Question: I'm trying to create an edit page for a nested route.
The url is something like: 'http://localhost:3000/clients/2/notes/3/edit'
my routes.rb:
'''
resources :clients do
resources :notes
end
'''
In my edit controller:
'''
def edit
@note = Note.find(params[:id])
@client = Client.find(params[:client_id])
end
'''
and my edit.html.erb file
'''
<%= form_for(@client, @note) do |f| %>
<%= render 'shared/error_messages', object: f.object %>
<%= f.label :content %>
<%= f.text_field :content %>
<%= f.submit "Save changes" %>
<% end %>
'''
When I do this and load the edit page, I get the following:

I've looked around on stack overflow and they all have two arguments when using nested routes, what is the correct thing to do here? And why is it different?
Update:
'''
rake routes
users GET /users(.:format) users#index
POST /users(.:format) users#create
new_user GET /users/new(.:format) users#new
edit_user GET /users/:id/edit(.:format) users#edit
user GET /users/:id(.:format) users#show
PUT /users/:id(.:format) users#update
DELETE /users/:id(.:format) users#destroy
sessions POST /sessions(.:format) sessions#create
new_session GET /sessions/new(.:format) sessions#new
session DELETE /sessions/:id(.:format) sessions#destroy
client_notes GET /clients/:client_id/notes(.:format) notes#index
POST /clients/:client_id/notes(.:format) notes#create
new_client_note GET /clients/:client_id/notes/new(.:format) notes#new
edit_client_note GET /clients/:client_id/notes/:id/edit(.:format) notes#edit
client_note GET /clients/:client_id/notes/:id(.:format) notes#show
PUT /clients/:client_id/notes/:id(.:format) notes#update
DELETE /clients/:client_id/notes/:id(.:format) notes#destroy
clients GET /clients(.:format) clients#index
POST /clients(.:format) clients#create
new_client GET /clients/new(.:format) clients#new
edit_client GET /clients/:id/edit(.:format) clients#edit
client GET /clients/:id(.:format) clients#show
PUT /clients/:id(.:format) clients#update
DELETE /clients/:id(.:format) clients#destroy
root / clients#index
signup /signup(.:format) users#new
signin /signin(.:format) sessions#new
signout DELETE /signout(.:format) sessions#destroy
'''
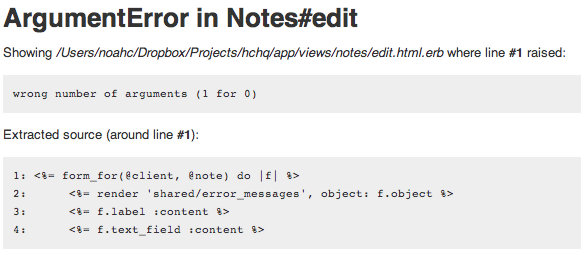
Answer: Try using brackets..
'''
<%= form_for([@client, @note]) do |f| %>
'''